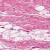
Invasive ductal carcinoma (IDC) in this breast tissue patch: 0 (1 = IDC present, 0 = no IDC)